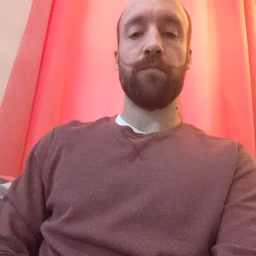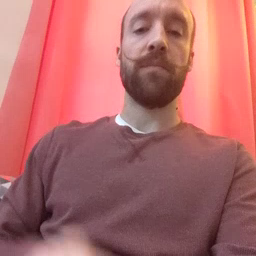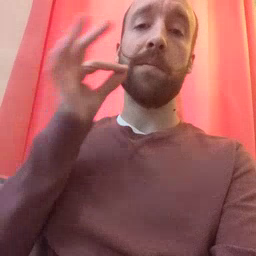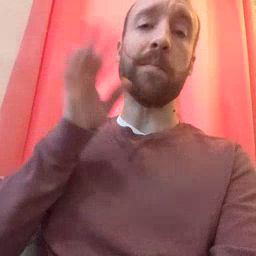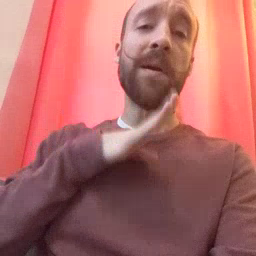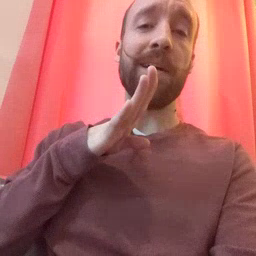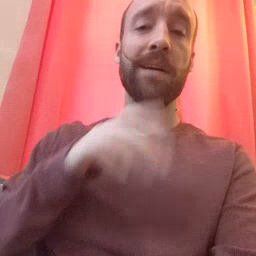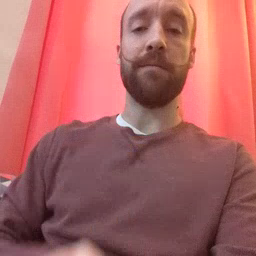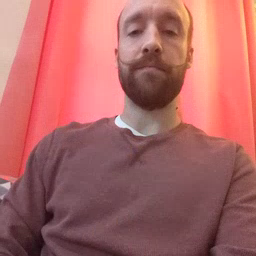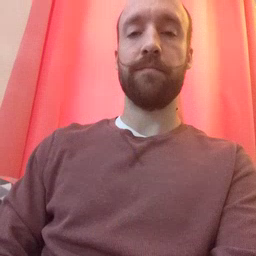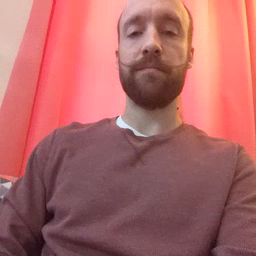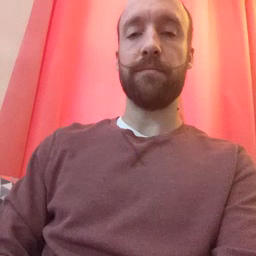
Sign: bee